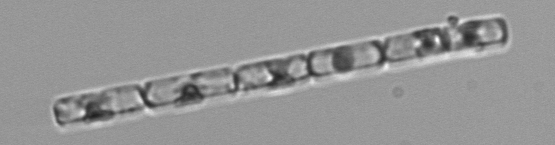
Label: Guinardia_delicatula